【题型】选择题　【知识点】函数　【难度】easy
如图是幂函数$y = x^\alpha$的部分图像，已知$\alpha$分别取$\frac{1}{3}$、3、$-3$、$-\frac{1}{3}$这四个值，则与曲线$C_1$、$C_2$、$C_3$、$C_4$相应的$\alpha$依次为（  ）

A．$3,\frac{1}{3},-\frac{1}{3},-3$ \quad
B．$-3,-\frac{1}{3},\frac{1}{3},3$ \\
C．$-\frac{1}{3},3,-3,\frac{1}{3}$ \quad
D．$3,\frac{1}{3},-3,-\frac{1}{3}$
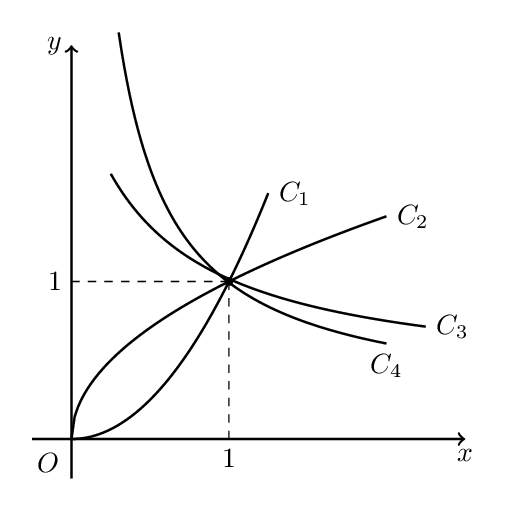
【解答】
\textbf{【答案】}A

\vspace{0.3cm}
\textbf{【分析】}根据幂函数的图象和性质之间的关系进行判断即可.

\vspace{0.3cm}
\textbf{【详解】}当$\alpha < 0$时，幂函数$y = x^\alpha$在第一象限内单调递减，

当$\alpha > 0$时，幂函数$y = x^\alpha$在第一象限内单调递增，

所以$C_1$、$C_2 > 0$，$C_3$、$C_4 < 0$，

当$x > 1$时，幂函数$y = x^\alpha$在第一象限内单调递增，

所以$x^{-3} < x^{-\frac{1}{3}} < x^{\frac{1}{3}} < x^3$，

所以相应曲线$C_1$、$C_2$、$C_3$、$C_4$的$\alpha$依次为$3,\frac{1}{3},-\frac{1}{3},-3$.

\vspace{0.3cm}
故选：A.